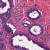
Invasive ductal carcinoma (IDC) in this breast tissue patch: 0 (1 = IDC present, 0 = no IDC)